Field crop: maize
Growth stage: 1
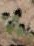
Species: chenopodium